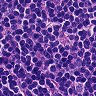
Metastatic tissue present: no